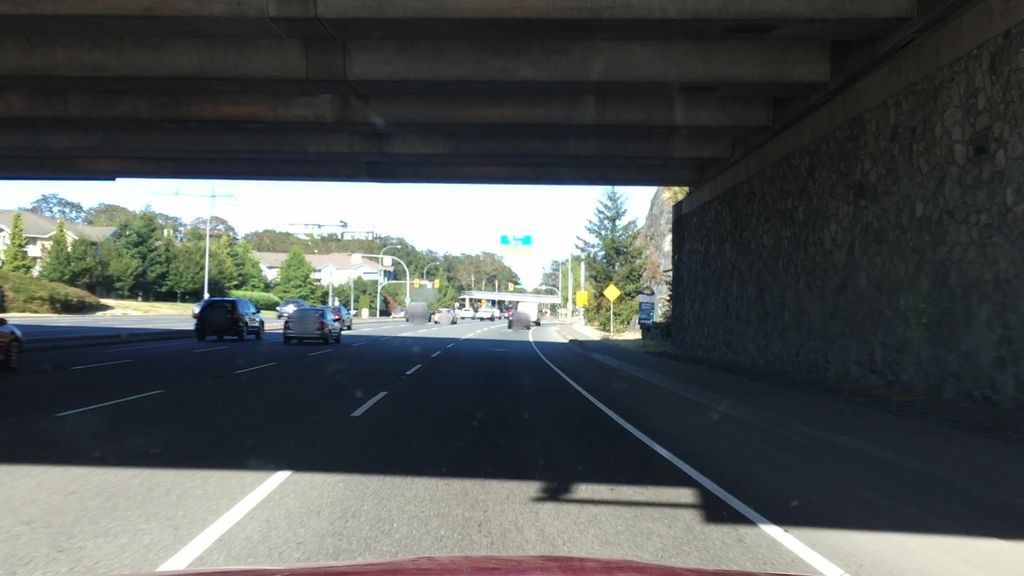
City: victoria